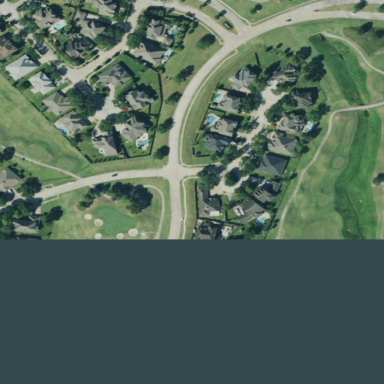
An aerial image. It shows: Residential area composed of single-family homes.